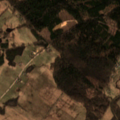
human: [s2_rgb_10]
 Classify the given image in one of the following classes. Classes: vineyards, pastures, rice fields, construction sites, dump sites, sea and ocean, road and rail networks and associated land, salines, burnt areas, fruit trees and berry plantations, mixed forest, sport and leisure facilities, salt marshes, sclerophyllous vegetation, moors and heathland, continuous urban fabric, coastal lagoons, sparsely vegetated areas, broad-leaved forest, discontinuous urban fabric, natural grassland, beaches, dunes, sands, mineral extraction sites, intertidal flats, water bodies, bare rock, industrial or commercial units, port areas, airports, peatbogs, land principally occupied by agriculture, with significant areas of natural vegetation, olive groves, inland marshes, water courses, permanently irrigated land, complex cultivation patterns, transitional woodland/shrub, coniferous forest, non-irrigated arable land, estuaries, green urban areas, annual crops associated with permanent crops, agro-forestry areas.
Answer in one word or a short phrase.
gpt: pastures, complex cultivation patterns, land principally occupied by agriculture, with significant areas of natural vegetation, broad-leaved forest, coniferous forest, mixed forest